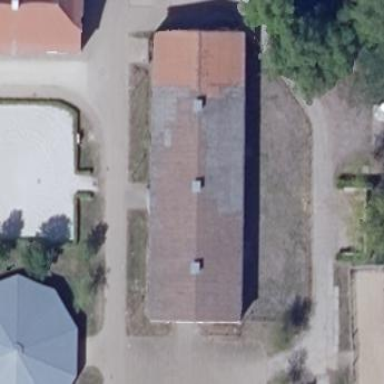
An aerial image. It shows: Stable.